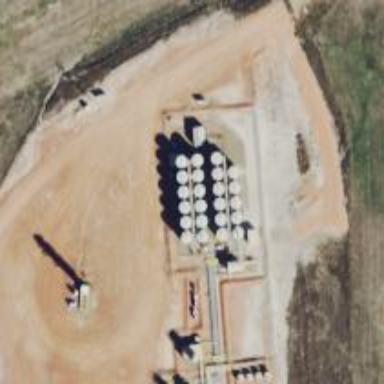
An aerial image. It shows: Storage tank with man-made structure.